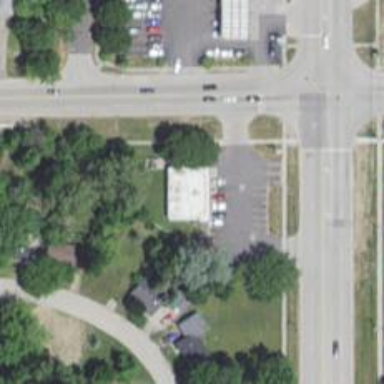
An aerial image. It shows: Convenience shop.